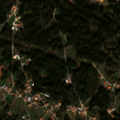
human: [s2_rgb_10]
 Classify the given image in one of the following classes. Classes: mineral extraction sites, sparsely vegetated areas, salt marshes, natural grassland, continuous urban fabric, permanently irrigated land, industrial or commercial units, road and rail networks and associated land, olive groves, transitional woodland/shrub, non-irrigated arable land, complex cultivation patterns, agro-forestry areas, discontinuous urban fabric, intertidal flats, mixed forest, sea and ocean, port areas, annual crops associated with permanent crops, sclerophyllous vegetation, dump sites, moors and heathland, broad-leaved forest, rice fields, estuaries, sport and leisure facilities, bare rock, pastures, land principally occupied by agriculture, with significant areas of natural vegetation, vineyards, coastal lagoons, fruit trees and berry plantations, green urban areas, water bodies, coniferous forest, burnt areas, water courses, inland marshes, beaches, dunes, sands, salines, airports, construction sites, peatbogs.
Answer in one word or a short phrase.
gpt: discontinuous urban fabric, annual crops associated with permanent crops, land principally occupied by agriculture, with significant areas of natural vegetation, mixed forest